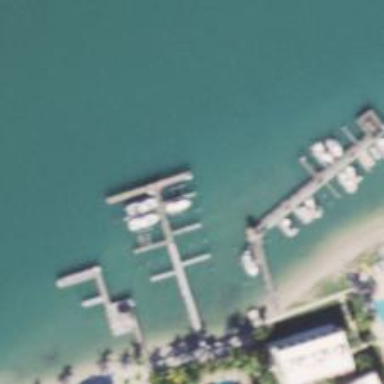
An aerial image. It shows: Man-made pier.